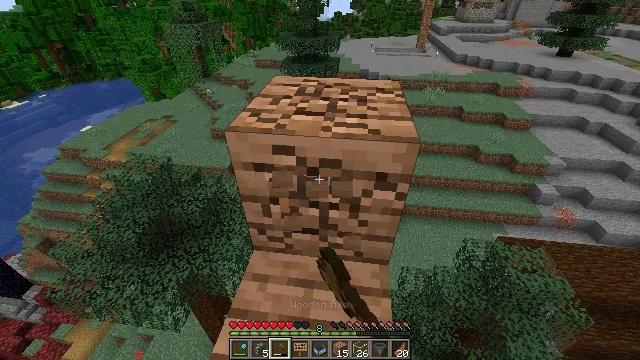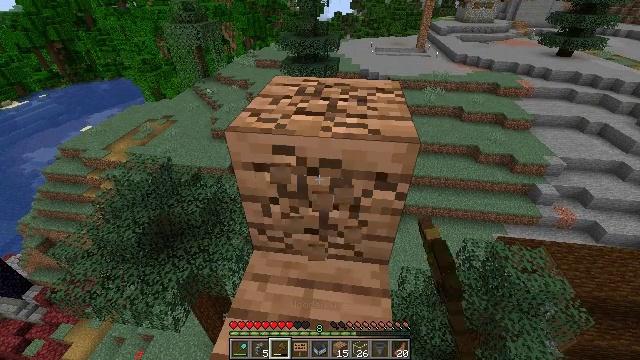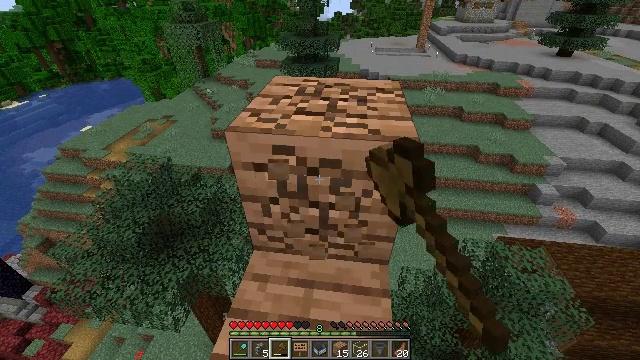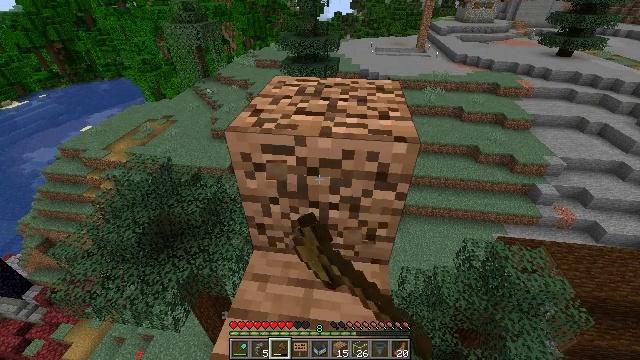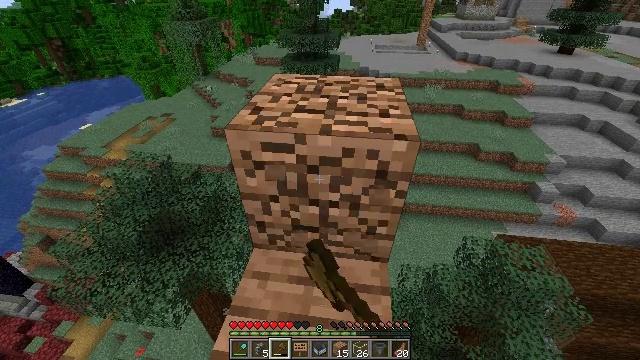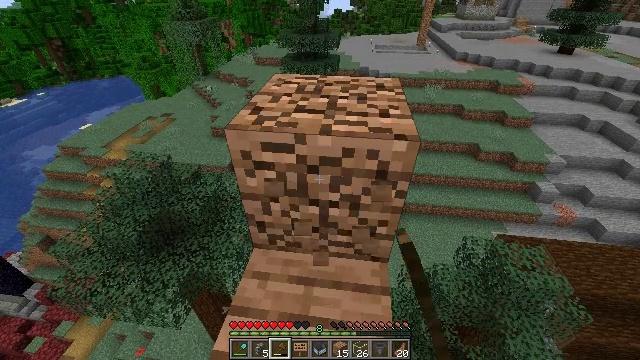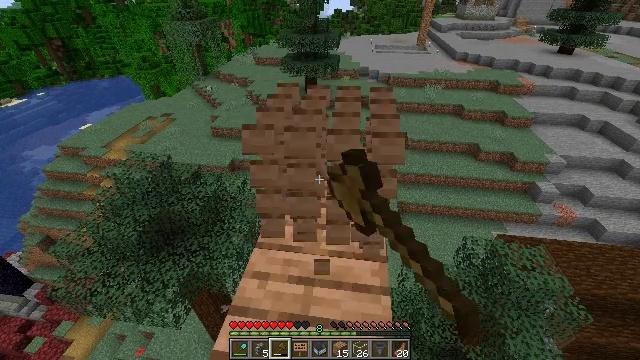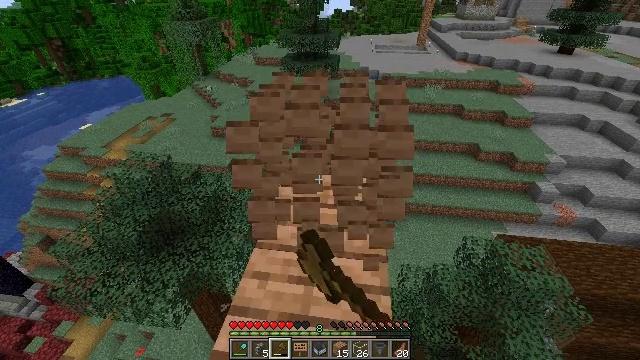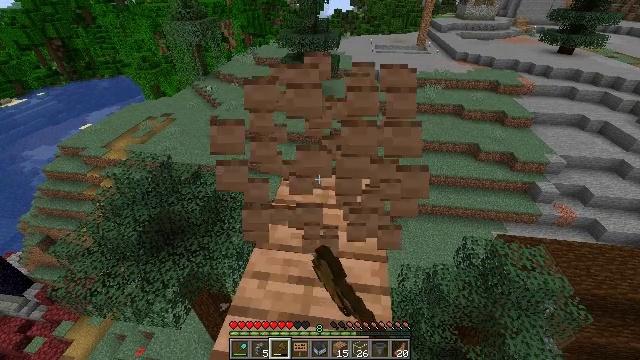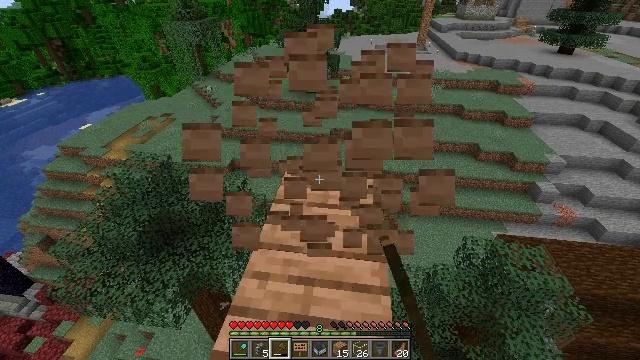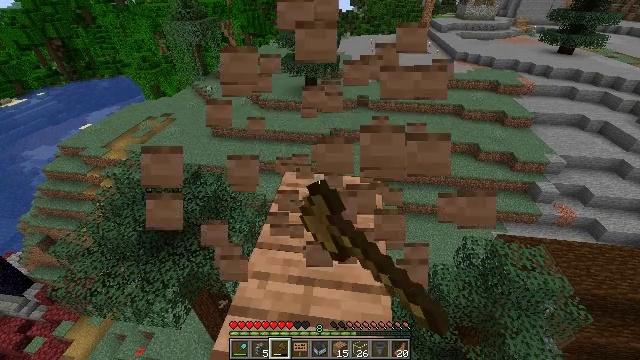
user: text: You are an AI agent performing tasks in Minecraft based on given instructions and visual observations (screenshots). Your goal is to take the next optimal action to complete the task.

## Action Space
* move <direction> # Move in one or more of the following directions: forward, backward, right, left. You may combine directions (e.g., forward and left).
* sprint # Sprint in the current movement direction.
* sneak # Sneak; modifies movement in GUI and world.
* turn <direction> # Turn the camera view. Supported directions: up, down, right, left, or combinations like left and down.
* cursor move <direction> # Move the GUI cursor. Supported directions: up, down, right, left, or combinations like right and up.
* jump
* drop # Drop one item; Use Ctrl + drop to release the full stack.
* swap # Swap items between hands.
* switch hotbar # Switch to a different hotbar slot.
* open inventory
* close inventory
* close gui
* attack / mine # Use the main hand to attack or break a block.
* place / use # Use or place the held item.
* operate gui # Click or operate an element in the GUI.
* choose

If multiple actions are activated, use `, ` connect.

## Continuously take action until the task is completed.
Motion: motion action
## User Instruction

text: Mine jungle planks from a structure.
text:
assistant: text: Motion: attack / mine
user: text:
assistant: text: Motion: attack / mine
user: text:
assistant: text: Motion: attack / mine
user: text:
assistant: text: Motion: attack / mine
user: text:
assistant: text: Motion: attack / mine
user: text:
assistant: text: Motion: attack / mine
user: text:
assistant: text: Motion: attack / mine
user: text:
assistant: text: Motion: attack / mine
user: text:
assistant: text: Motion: attack / mine
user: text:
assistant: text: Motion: attack / mine
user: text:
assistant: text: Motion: attack / mine